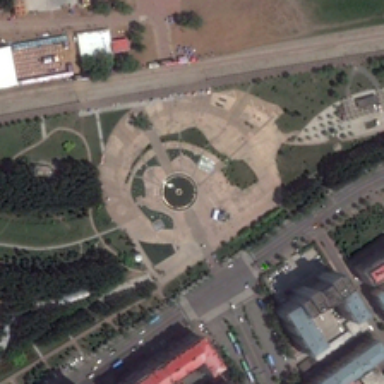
A circle square is surrounded by green trees and roads .